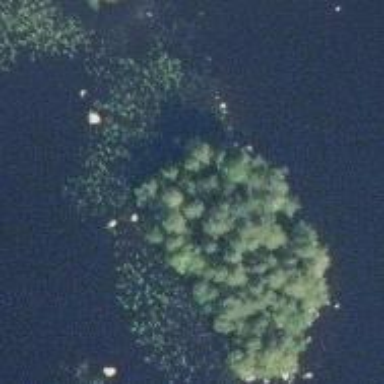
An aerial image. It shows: Islet.